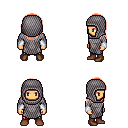
a pixel art fantasy rpg character, male body template, human, tanned skin, chain mail, red pants, red long hairstyle, chain hood, white cloth bracers, brown shoes, four views (front, back, left, right), 2x2 character sprite sheet, small pixel art, hard edges, no anti-aliasing